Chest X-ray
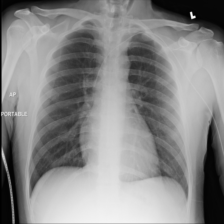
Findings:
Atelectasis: negative
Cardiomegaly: negative
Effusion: negative
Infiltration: negative
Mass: negative
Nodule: negative
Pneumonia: negative
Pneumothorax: negative
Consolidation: negative
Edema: negative
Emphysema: negative
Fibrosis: negative
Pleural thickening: negative
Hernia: negative